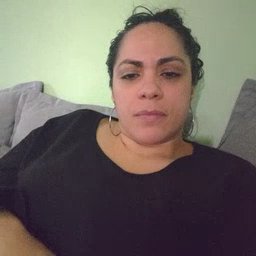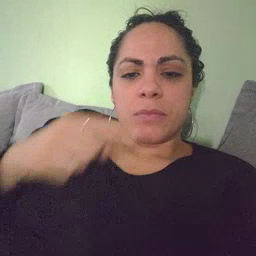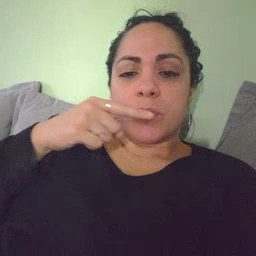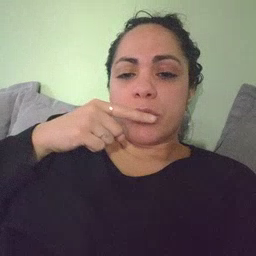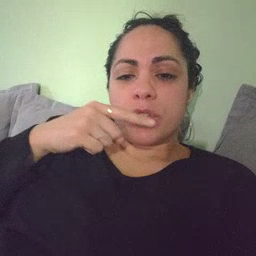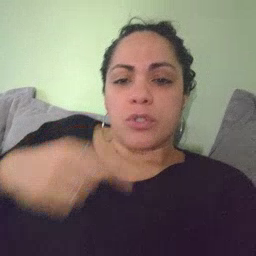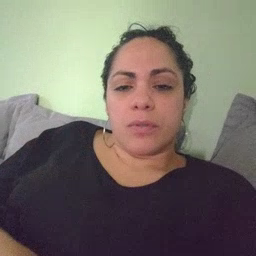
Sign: toothbrush